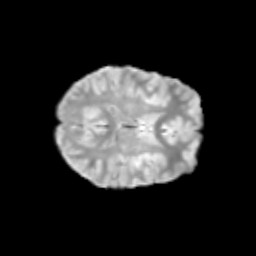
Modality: T2w
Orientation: axial
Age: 10
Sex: female
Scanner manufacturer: siemens
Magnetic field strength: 3 T
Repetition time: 3.8 s
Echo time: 0.07 s